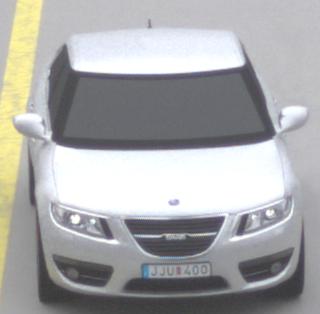
Make: Saab
Model: 5-Sep
Detailed model: 9-5 1.6T
Model produced from: 2010/06
Model produced until: 2011/12
Doors: 4
Color: white
Road condition: dry road
Daytime: morning or afternoon
Contrast: low contrast